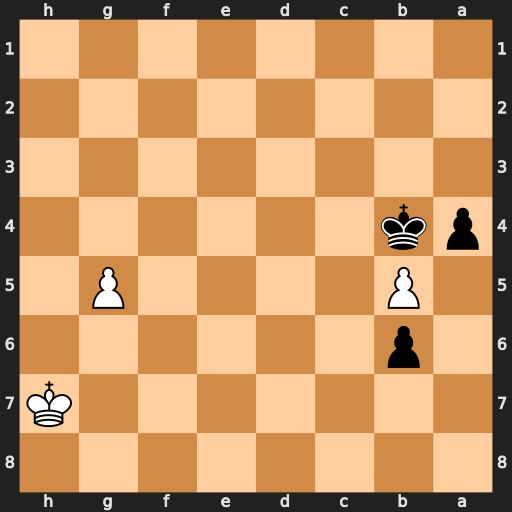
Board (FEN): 8/7K/1p6/1P4P1/pk6/8/8/8
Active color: b
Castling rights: -
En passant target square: -
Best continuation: a3 g6 a2